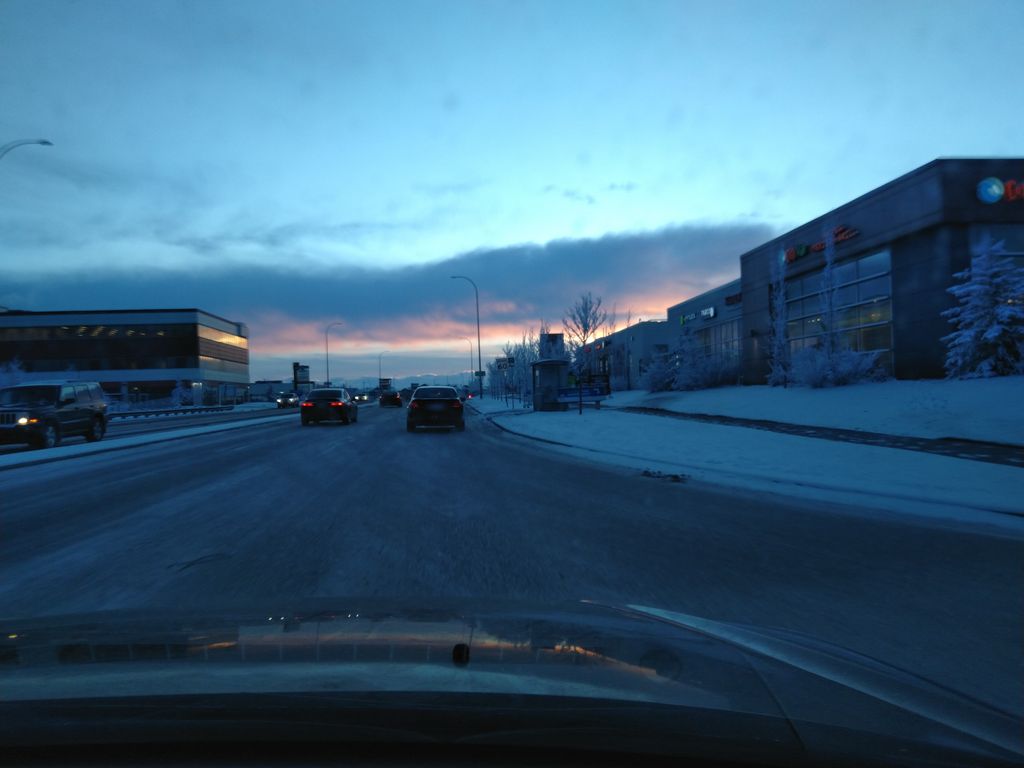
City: calgary